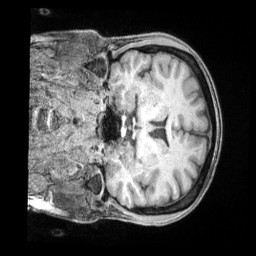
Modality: T1w
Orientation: coronal
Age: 35
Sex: female
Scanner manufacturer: siemens
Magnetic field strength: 3 T
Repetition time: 2 s
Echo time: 0.00211 s